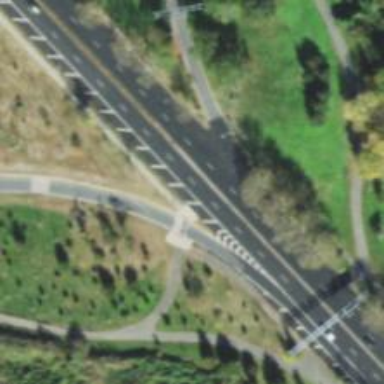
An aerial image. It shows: Marked asphalt cycleway crossing.